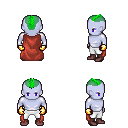
a pixel art fantasy rpg character, male body template, dark elf, purple skin, maroon cape, white pants, green short mohawk hairstyle, gold gloves, maroon shoes, four views (front, back, left, right), 2x2 character sprite sheet, small pixel art, hard edges, no anti-aliasing